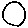
Label: circle